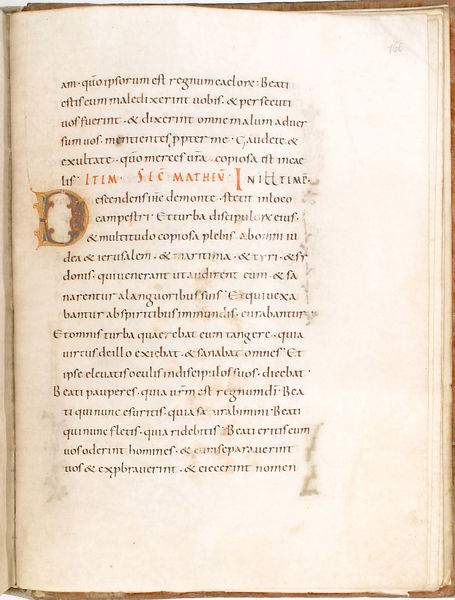
Titel: Gerocodex, Perikopenbuch
Institution: Darmstadt, Hessische Landesbibliothek
Schlagwörter: blau, weiß, schwarz, rot, malerei, ornament, alt, alte, bibel, gold, rechts, schrift, papier, foto, buch, druck, seite, text, buchstaben, initiale, buchseite, flecken, mittelalter, bibliothek, fraktur, handschrift, testament, latein, lateinisch, initial, buchmalerei, inkunabel, gild, grossbuchstabe, bich, alte schrift, kapitale, d, alte schriften, schirfet, großbuchstagbe, suc